Question: I am totally new in react js.
My proplem is when I use axios.put method in react side:
Here is a method in my React component:
'''
commitAssign() {
let memberIds = this.state.assignedList;
// update the data
const headers = {
"Content-Type": "application/json"
};
axios
.put('/api/projects/${this.props.project._id}', { memberIds }, headers)
.then(res => {
this.state.assignedList = [];
this.props.onUpdate();
})
.catch(err => console.log(err));
}
'''
Here is my route in express:
'''
app.put('/api/projects/:id',(req, res) => {
//update database
res.redirect('/api/projects/${projectId}');
})
'''
And when I run react ,It seem likes this :

It seems like axios.put make multiple request to the server and then get a error.
Moreover, the data that I PUT still save in database multiple time (same data).
Note that If I change the PUT method to POST , everything is good - no problem. And I have tested the server using POSTMAN , It is no problem as well.
Does anybody know what is the problem here when using PUT method?
I am using:
server dependencies:
"body-parser": "^1.18.3",
"cors": "^2.8.4",
"express": "^4.16.3",
"mongoose": "^5.2.6"
client dependencies:
'''
"dependencies": {
"axios": "^0.18.0",
"jquery": "^3.3.1",
"react": "^16.4.2",
"react-dom": "^16.4.2",
"react-router": "^4.3.1",
"react-router-dom": "^4.3.1",
"semantic-ui-css": "^2.3.3",
"semantic-ui-react": "^0.82.1"
},
"devDependencies": {
"babel-core": "^6.26.3",
"babel-loader": "^7.1.5",
"babel-preset-es2015": "^6.24.1",
"babel-preset-react": "^6.24.1",
"css-loader": "^1.0.0",
"file-loader": "^1.1.11",
"style-loader": "^0.21.0",
"url-loader": "^1.0.1",
"webpack": "^4.16.4",
"webpack-cli": "^3.1.0",
"webpack-dev-server": "^3.1.5"
}
'''
Edit:
Here is my server:
'''
var express = require('express');
var bodyParser = require('body-parser');
var mongoose = require('mongoose');
var cors = require('cors');
var app = express();
app.use(cors());
mongoose.connect('mongodb://localhost:27017/teamApp_V1', {
useNewUrlParser: true
});
app.use(bodyParser.urlencoded({
extended: true
}));
app.use(bodyParser.json());
app.get('/api/projects', (req, res) => {
Project.find((err, allProjects) => {
if (err || allProjects == null) {
console.log(err);
} else {
res.json(allProjects);
}
});
});
//creact new project
app.post('/api/projects', (req, res) => {
let newProject = req.body.newProject;
Project.create(newProject, (err, newProject) => {
if (err) {
console.log(err);
}
res.redirect('/api/projects');
});
});
//show
app.get('/api/projects/:id', (req, res) => {
let id = req.params.id;
Project.findById(id).populate('listMember').exec((err, foundProject) => {
if (err || foundProject == null) {
console.log(err);
res.redirect('/api/projects');
} else {
res.json(foundProject);
}
});
});
//edit project - assign member
app.put('/api/projects/:id', (req, res) => {
let projectId = req.params.id;
let memberIds = req.body.memberIds;
Project.findById(projectId, (err, foundProject) => {
if (err || foundProject == null) {
console.log(err);
res.redirect('/api/projects');
} else {
memberIds.forEach((memberId) => {
console.log(foundProject);
//update member id to project
foundProject.listMember.push(memberId);
//update project that this member is work for
Employee.findById(memberId, (err, foundMember) => {
if (err || foundMember == null) {
console.log(err);
res.redirect('/api/projects');
} else {
foundMember.project.push(foundProject._id);
foundMember.save();
}
})
})
foundProject.save((err) => {
if (err) {
console.log(err);
res.redirect('/api/projects');
} else {
res.redirect('/api/projects/${projectId}');
}
});
}
});
});
//delete project
// employees
//index employee
app.get('/api/employees', (req, res) => {
Employee.find().populate('project').exec((err, allEmployees) => {
if (err || allEmployees == null) {
console.log(err);
} else {
res.json(allEmployees);
}
});
});
//create new employee
app.post('/api/employees', (req, res) => {
let newEmployee = req.body.newEmployee;
Employee.create(newEmployee, (err, newEmployee) => {
if (err) {
console.log(err);
} else {
//do nothing
}
res.redirect('/api/employees');
})
});
//edit employee
app.get('*', (req, res) => {
res.send('Oops! Page is not found.');
});
app.listen(8081, process.env.IP, () => {
console.log('server is running');
});
'''
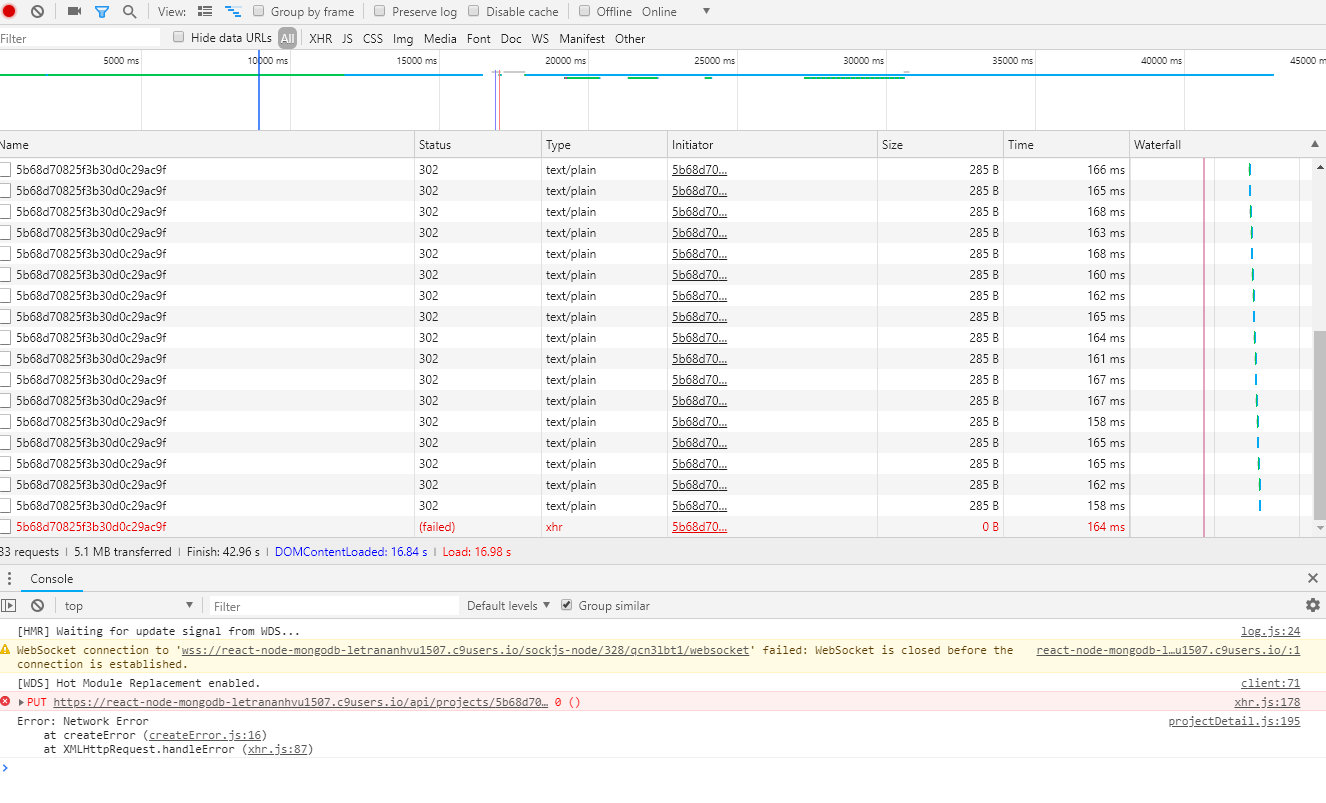
Answer: I Believe that Dat Tran's answer is correct mostly, but it doesn't include the code and it doesn't tell you which approach and how you should take it.
Anyway, this is happening because of redirection. Your code is resulting in an infinite redirect loop, which looks like the following in chrome:

Instead of redirecting when you hit errors/success, just send the json and then later on the UI when the json is received show the error/success content.
Change the method to something like this (note I've added comments):
'''
app.put('/api/projects/:id', (req, res) => {
let projectId = req.params.id;
let memberIds = req.body.memberIds;
Project.findById(projectId, (err, foundProject) => {
if (err || foundProject == null) {
console.log(err);
res.json(err);
} else {
memberIds.forEach((memberId) => {
console.log(foundProject);
//update member id to project
foundProject.listMember.push(memberId);
//update project that this member is work for
Employee.findById(memberId, (err, foundMember) => {
if (err || foundMember == null) {
console.log(err);
res.json({ someError: err }); // send an error msg. <====
} else {
foundMember.project.push(foundProject._id);
foundMember.save();
}
})
})
foundProject.save((err) => {
if (err) {
console.log(err);
res.json(err); // just like you did in app.get <====
} else {
res.json(foundProject);
}
});
}
});
});
'''